Question: How to get users by name property using Firebase, i don't know how to get users property like name and phone number, etc.
I only know how to get users property, but not inside users property, maybe you can understand from Firebase database below.

this is my code
'''
private TextView profileName, profilePhoneno;
private ImageView profilePic;
private TextView emailname;
private DatabaseReference databaseReference;
private FirebaseAuth firebaseAuth;
private FirebaseDatabase firebaseDatabase;
private FirebaseStorage firebaseStorage;
....
....
profilePic = findViewById(R.id.profile_pic_imageView);
profileName = findViewById(R.id.profile_name_textView);
profilePhoneno = findViewById(R.id.profile_phoneno_textView);
emailname=(TextView)findViewById(R.id.textViewEmailAdress);
databaseReference = FirebaseDatabase.getInstance().getReference();
firebaseAuth = FirebaseAuth.getInstance();
firebaseDatabase = FirebaseDatabase.getInstance();
firebaseStorage = FirebaseStorage.getInstance();
DatabaseReference databaseReference = firebaseDatabase.getReference(firebaseAuth.getUid());
StorageReference storageReference = firebaseStorage.getReference();
storageReference.child("users").child(firebaseAuth.getUid()).child("profile pict").getDownloadUrl().addOnSuccessListener(new OnSuccessListener<Uri>() {
@Override
public void onSuccess(Uri uri) {
Glide.with(context)
.load(uri)
.placeholder(R.drawable.ic_all_inclusive)
.dontAnimate()
.into(profilePic);
}
});
if (firebaseAuth.getCurrentUser() == null){
startActivity(new Intent(context ,SignInActivity.class));
finish();
}
final FirebaseUser user=firebaseAuth.getCurrentUser();
databaseReference.addValueEventListener(new ValueEventListener() {
@Override
public void onDataChange( DataSnapshot dataSnapshot) {
ItemsUser userProfile = dataSnapshot.getValue(ItemsUser.class);
profileName.setText(userProfile.getUserName());
profilePhoneno.setText(userProfile.getUserPhoneno());
emailname.setText(user.getEmail());
}
@Override
public void onCancelled( DatabaseError databaseError) {
Toast.makeText(this, databaseError.getCode(), Toast.LENGTH_SHORT).show();
}
});
'''
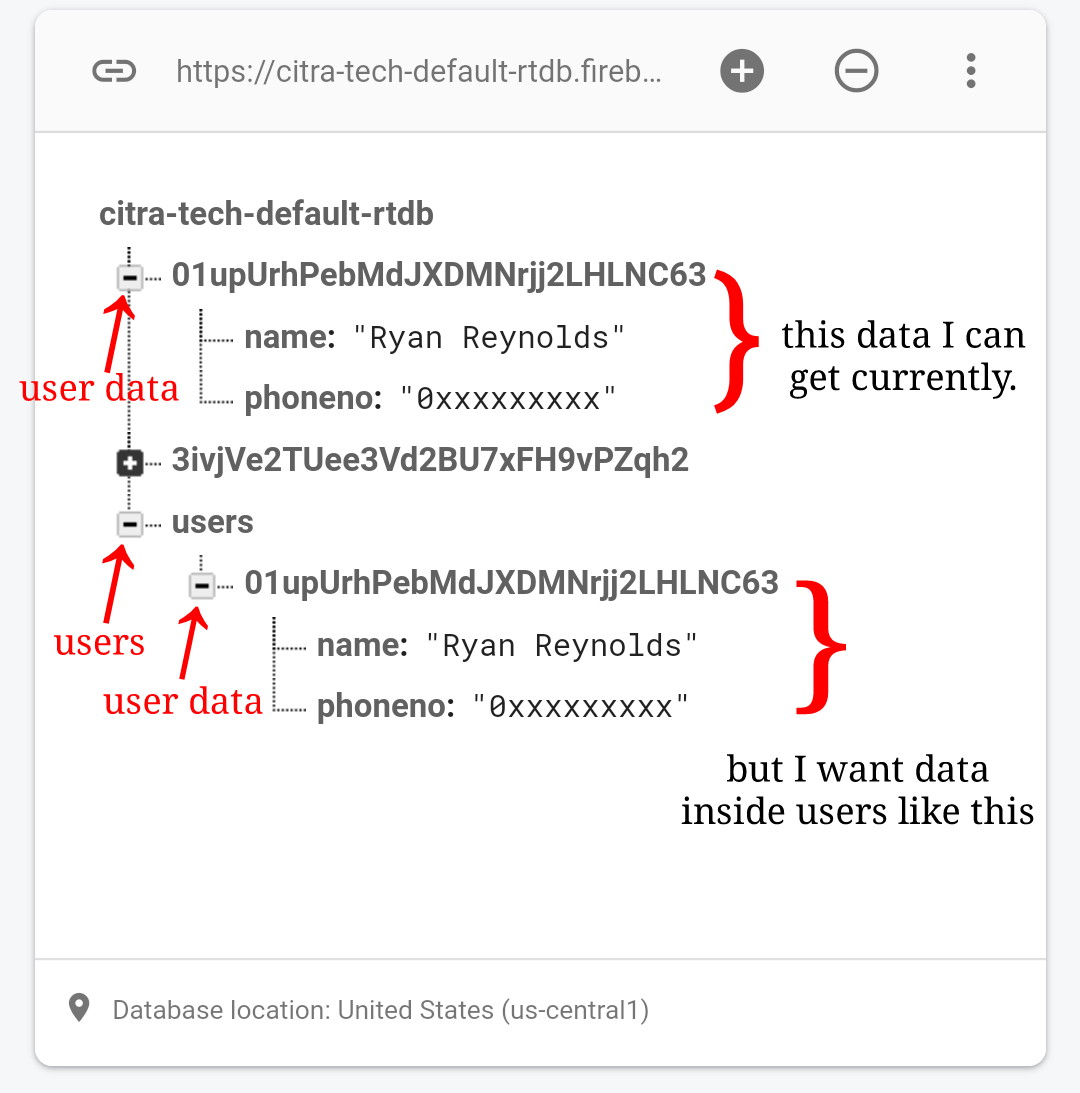
Answer: To get the data from the current user within the '/users/$uid' node, you'd do:
'''
DatabaseReference rootRef = FirebaseDatabase.getInstance().getReference();
DatabaseReference usersRef = rootRef.child("users");
String uid = FirebaseAuth.getInstance().getCurrentUser().getUid();
usersRef.child(uid).addValueEventListener(new ValueEventListener() {
@Override
public void onDataChange( DataSnapshot dataSnapshot) {
...
'''
If you want to get the data for all users, that'd be:
'''
usersRef.addValueEventListener(new ValueEventListener() {
@Override
public void onDataChange(DataSnapshot dataSnapshot) {
for (DataSnapshot userSnapshot: dataSnapshot.getChildren()) {
ItemsUser userProfile = userSnapshot.getValue(ItemsUser.class);
...
}
'''